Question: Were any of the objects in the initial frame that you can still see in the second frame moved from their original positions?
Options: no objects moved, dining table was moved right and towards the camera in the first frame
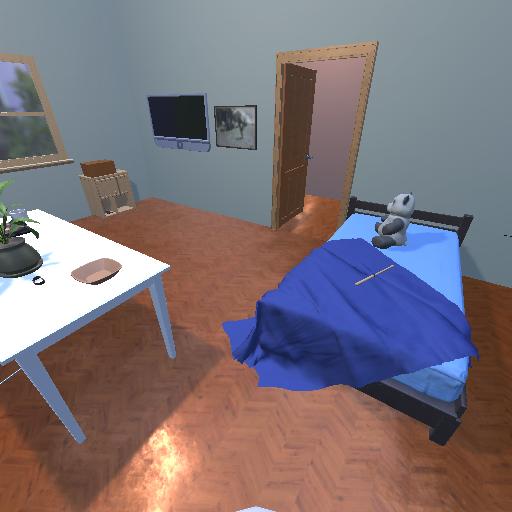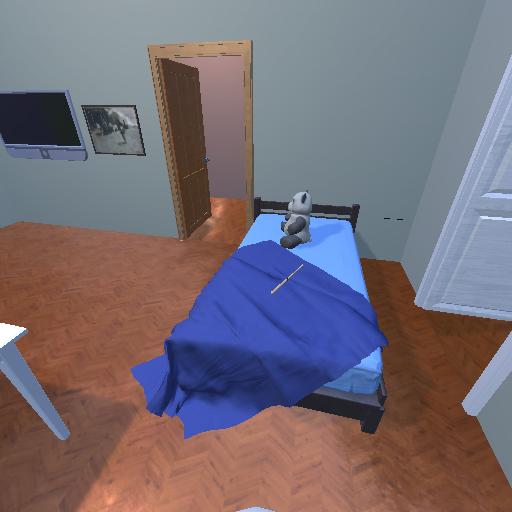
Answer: no objects moved